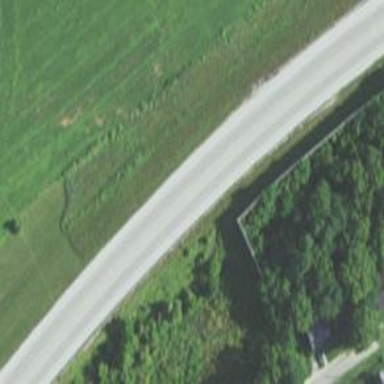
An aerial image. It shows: Trunk highway.